Question: So I have 3 tables joined as shown:

What I want to do is query for the sum of all the holdings that fall into the criteria specified for the clients in my query. Here is what I have:
'''
SELECT Sum(Holdings.HoldingValue) AS SumOfHoldingValue
FROM (Clients INNER JOIN Accounts
ON Clients.ClientID = Accounts.ClientID)
INNER JOIN Holdings
ON Accounts.AccountID = Holdings.AccNum
GROUP BY Holdings.HoldingDate, Clients.Active, Clients.RiskCode, Clients.NewClient, Clients.BaseCurrency, Clients.ClientID
HAVING (((Holdings.HoldingDate)=#3/31/2013#)
AND ((Clients.Active)=True)
AND ((Clients.RiskCode) In (1,2))
AND ((Clients.NewClient)=True)
AND ((Clients.BaseCurrency)='GBP')
AND ((Clients.ClientID) Not In (10022,10082,10083)));
'''
Here's an example of what I get as the result:
'''
SumOfHoldingValue
<PHONE>.96
466595.6
<PHONE>.38
371142.54
814874.42
458203.65
<PHONE>.09
254733.94
583796.33
443897.76
203787.11
<PHONE>.84
<PHONE>.26
317507.43
'''
So there are quite a few criteria for the client table but the result is a list of 'SumOfHoldingValue' when what I want is just one number. I.e. the sum of all the holding values. Why is it not grouping them all together to form one total?
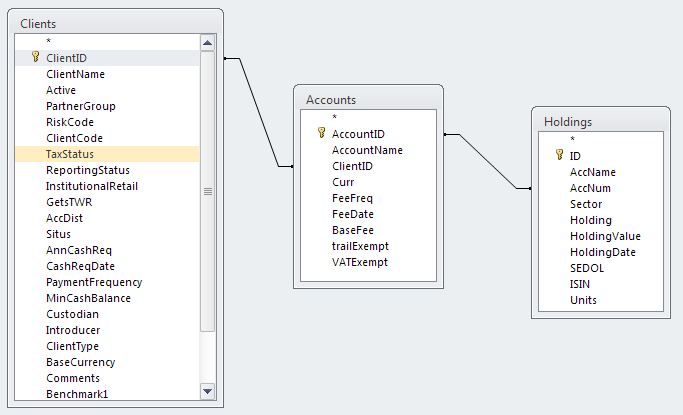
Answer: Since you're not computing any aggregates on the values in the 'HAVING' clause, I think you just want this:
'''
SELECT Sum(Holdings.HoldingValue) AS SumOfHoldingValue
FROM (Clients INNER JOIN Accounts
ON Clients.ClientID = Accounts.ClientID)
INNER JOIN Holdings
ON Accounts.AccountID = Holdings.AccNum
WHERE (((Holdings.HoldingDate)=#3/31/2013#)
AND ((Clients.Active)=True)
AND ((Clients.RiskCode) In (1,2))
AND ((Clients.NewClient)=True)
AND ((Clients.BaseCurrency)='GBP')
AND ((Clients.ClientID) Not In (10022,10082,10083)));
'''
Which, with no 'GROUP' clause will produce a 'GROUP' (over the entire set) and produce a single row.